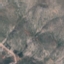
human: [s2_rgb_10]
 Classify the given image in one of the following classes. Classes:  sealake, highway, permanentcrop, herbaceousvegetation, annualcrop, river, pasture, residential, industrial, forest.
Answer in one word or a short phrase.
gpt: HerbaceousVegetation